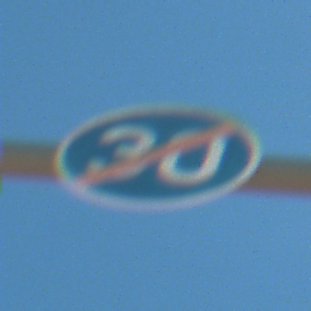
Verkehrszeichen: EndeMindestgeschwindigkeit
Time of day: Midday
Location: Outdoor (Nature)
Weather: PartlyCloudy
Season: NotSpecified
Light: Natural